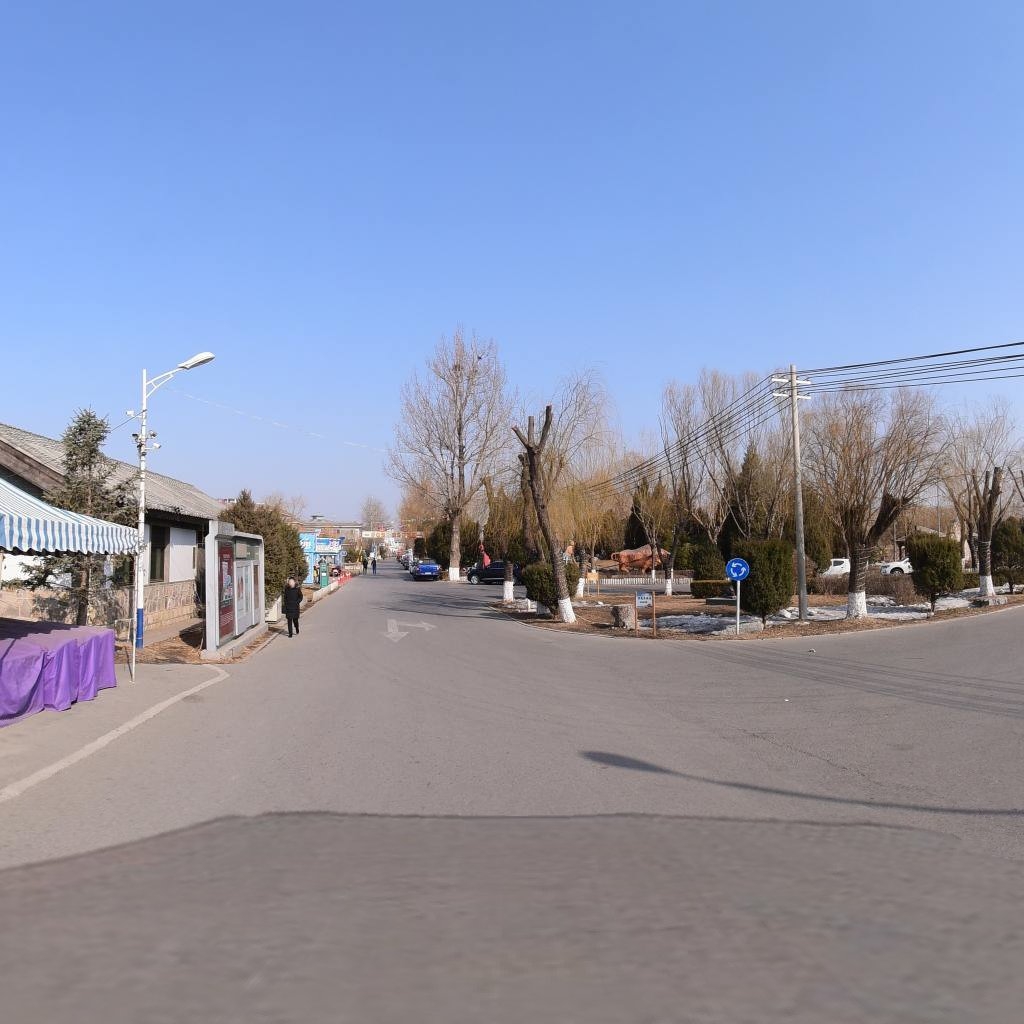
Region: Chaoyang
Road damage annotations: longitudinal crack